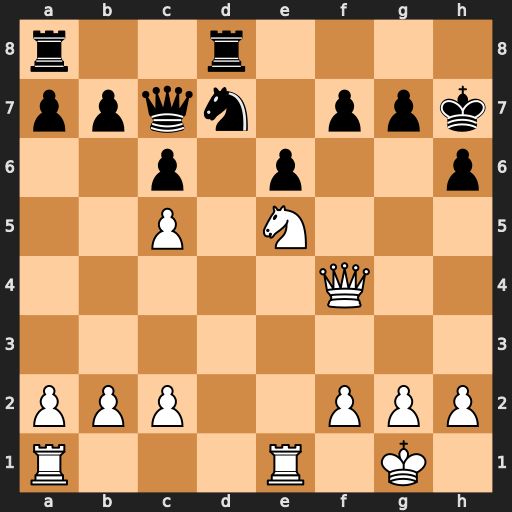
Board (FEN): r2r4/ppqn1ppk/2p1p2p/2P1N3/5Q2/8/PPP2PPP/R3R1K1
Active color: w
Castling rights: -
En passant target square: -
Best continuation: Qxf7 Qxe5 Rxe5